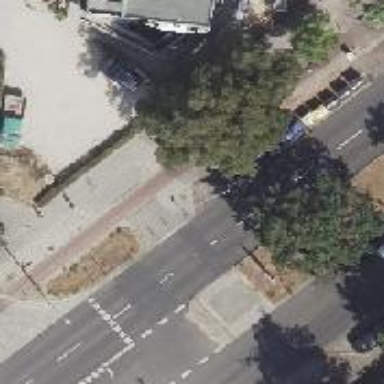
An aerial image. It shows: Asphalt footway with unmarked crossing.